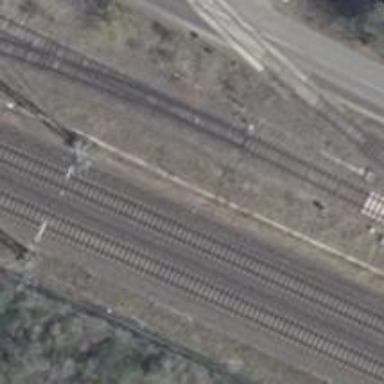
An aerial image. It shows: Railway switch with the turnout on the left side.